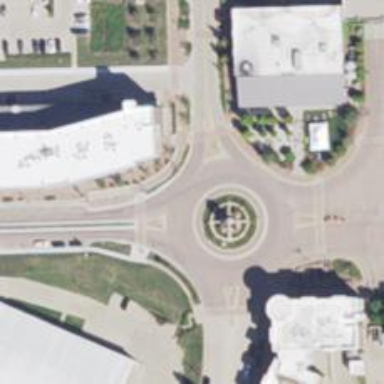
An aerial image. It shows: Tertiary road that leads to roundabout.